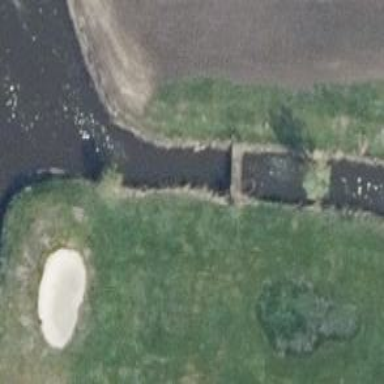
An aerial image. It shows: Footway bridge that resembles aqueduct.